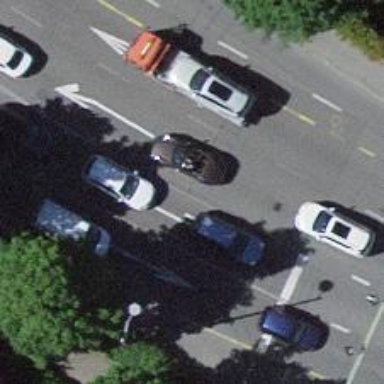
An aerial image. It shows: Primary highway with asphalt surface. There is separate cycle lane and sidewalk.